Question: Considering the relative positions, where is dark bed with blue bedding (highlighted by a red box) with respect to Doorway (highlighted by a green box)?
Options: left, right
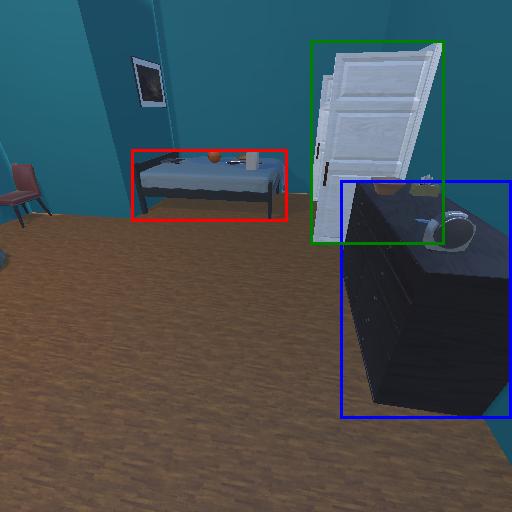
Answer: left